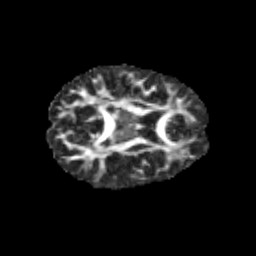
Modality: FA
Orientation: axial
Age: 10
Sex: female
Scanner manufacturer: siemens
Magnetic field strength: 3 T
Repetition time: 3.8 s
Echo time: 0.07 s